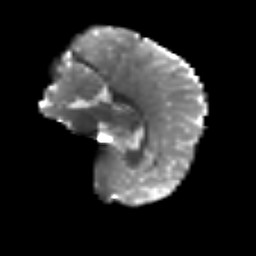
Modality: T2w
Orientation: sagittal
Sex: male
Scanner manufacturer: siemens
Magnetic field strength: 3 T
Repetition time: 5 s
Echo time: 0.071 s